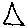
Label: triangle